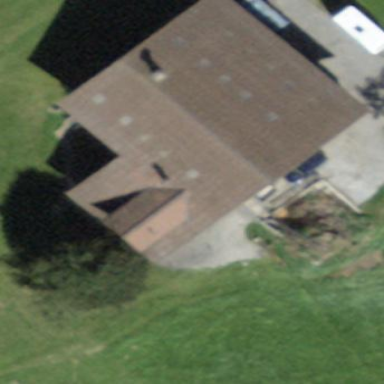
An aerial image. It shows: Farm building.